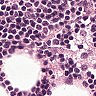
Metastatic tissue present: no